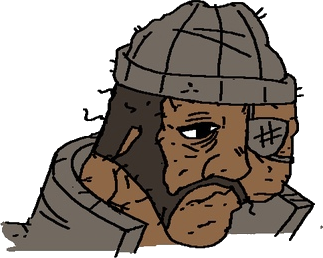
Label: 5_Blackjak